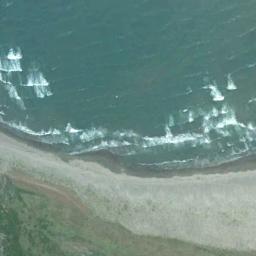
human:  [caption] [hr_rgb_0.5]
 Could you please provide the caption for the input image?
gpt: The light blue seawater washes the sparse green plants on the beach .

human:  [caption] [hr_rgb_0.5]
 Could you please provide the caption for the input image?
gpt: Light blue sea water, Gray sand beach and light green vegetation .

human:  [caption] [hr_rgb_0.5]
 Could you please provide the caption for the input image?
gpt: The beach with brown sand and some green plants on the beach .

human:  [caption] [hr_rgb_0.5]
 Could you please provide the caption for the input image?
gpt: A ship is going to sea .

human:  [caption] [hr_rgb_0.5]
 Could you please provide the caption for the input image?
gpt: The grass is beside the beach .